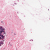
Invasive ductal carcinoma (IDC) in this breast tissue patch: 0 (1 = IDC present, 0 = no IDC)